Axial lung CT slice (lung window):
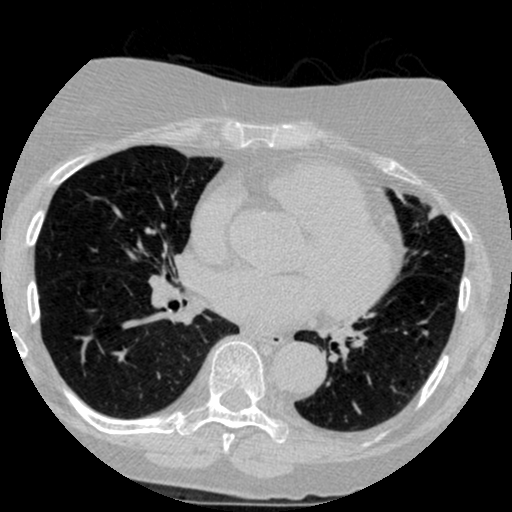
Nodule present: no